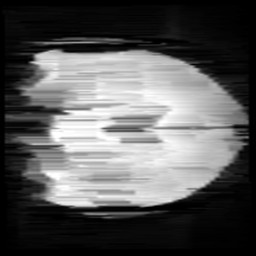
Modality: minIP
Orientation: coronal
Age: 12
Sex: male
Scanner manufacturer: siemens
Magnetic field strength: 3 T
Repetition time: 0.027 s
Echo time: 0.02 s